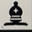
Piece: bB